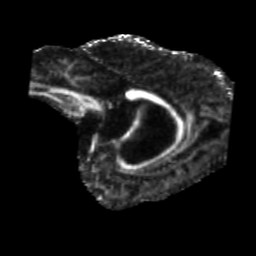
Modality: FA
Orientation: sagittal
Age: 71
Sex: female
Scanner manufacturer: siemens
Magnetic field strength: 3 T
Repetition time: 5.25 s
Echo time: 0.08 s